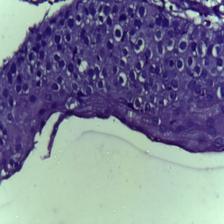
Diagnosis: OSCC